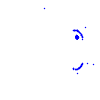
Particle: pion